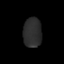
Tissue: lung
Cell type: T cells
Senescence score: 0.1955
Nuclear area (px): 541
Mean DAPI intensity: 44.091